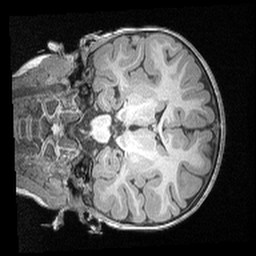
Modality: T1w
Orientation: coronal
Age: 2
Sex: female
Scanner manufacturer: siemens
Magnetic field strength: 3 T
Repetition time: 2.53 s
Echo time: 0.00174 s